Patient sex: M
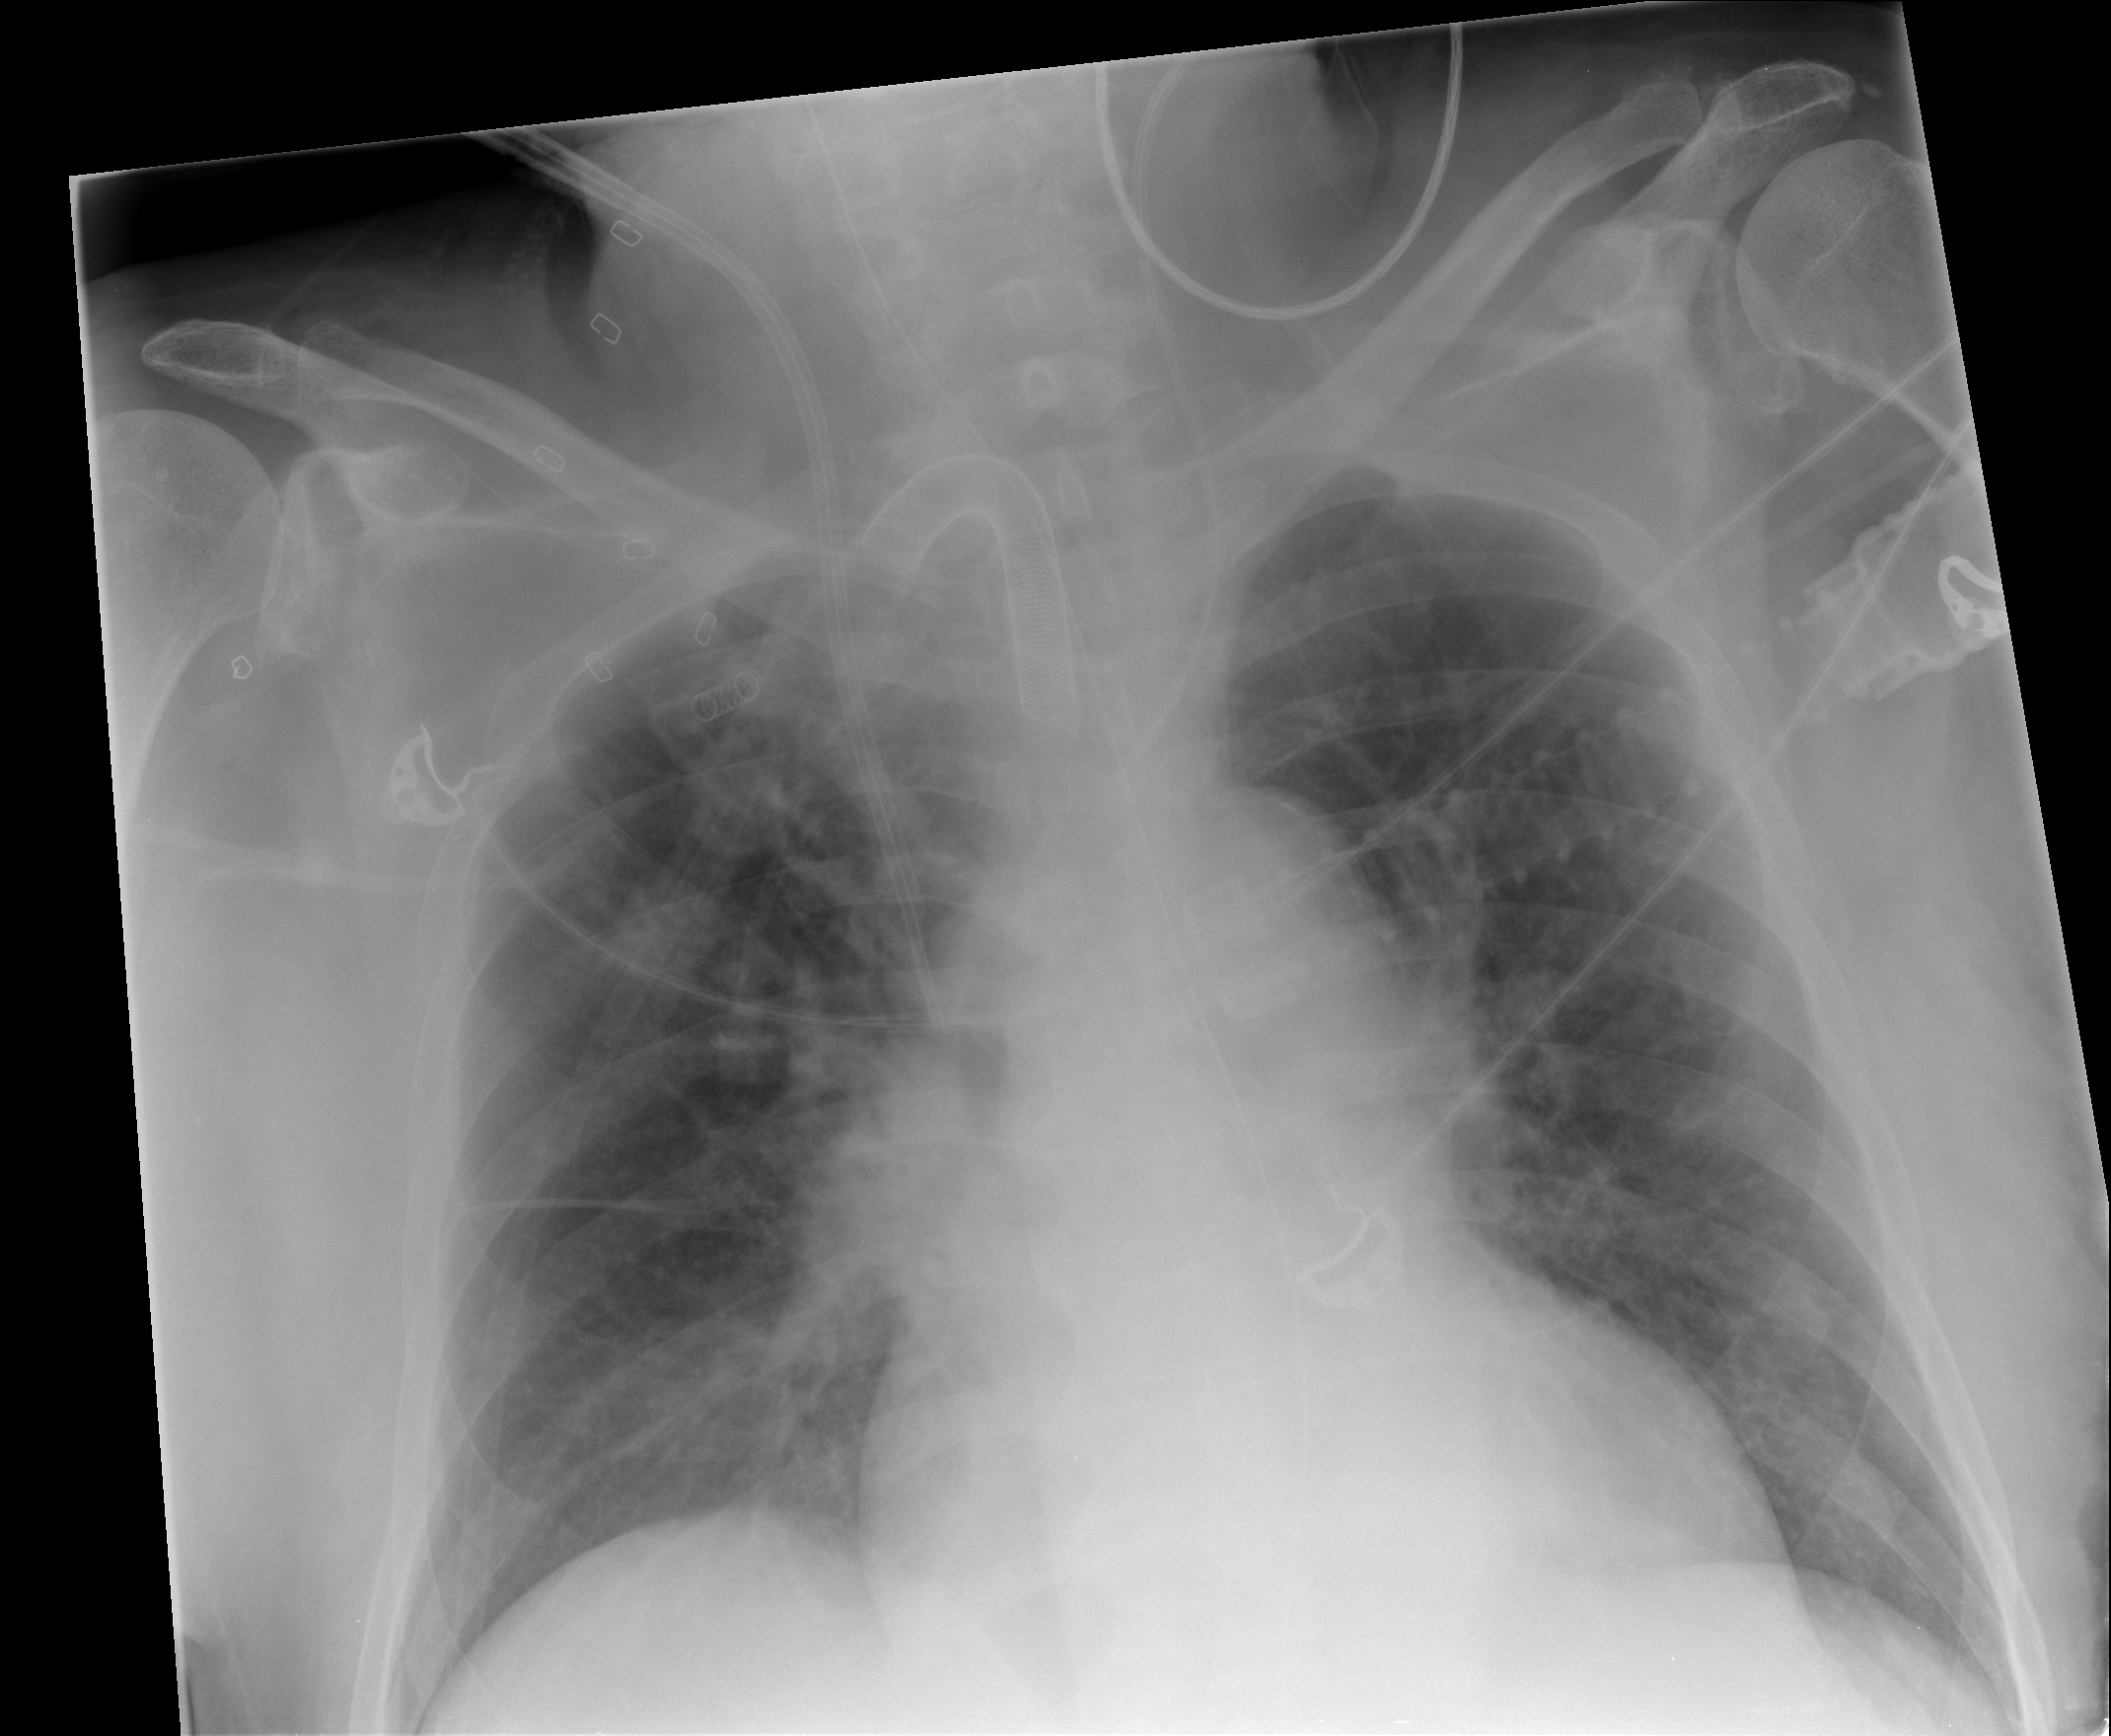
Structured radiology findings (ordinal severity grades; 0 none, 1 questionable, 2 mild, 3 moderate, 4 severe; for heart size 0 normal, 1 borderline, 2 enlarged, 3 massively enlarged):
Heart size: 2
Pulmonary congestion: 2
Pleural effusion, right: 0
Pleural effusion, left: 0
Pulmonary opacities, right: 0
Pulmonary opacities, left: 0
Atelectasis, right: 0
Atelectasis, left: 0